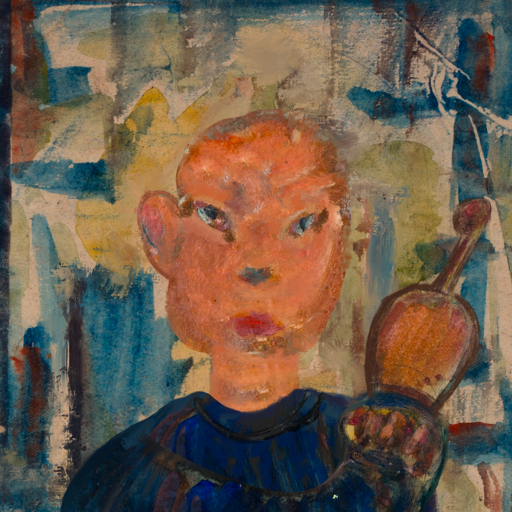
Background: Orphan, Head And Neck Front: Boggyland, Face Front: Boggyland, Bust: Pipe, Hair Front: Blank, Head Accessory: Blank, Second Necklace: Blank, Necklace: Orphan, Baby: Blank